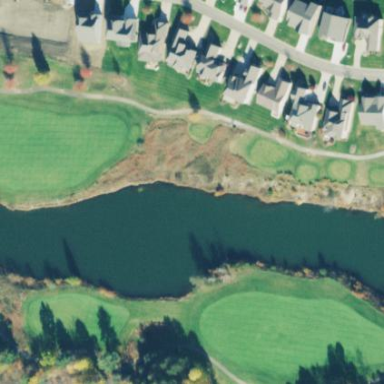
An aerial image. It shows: Picturesque scene of golf course with lateral water hazard.